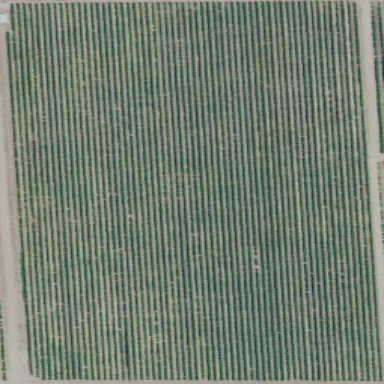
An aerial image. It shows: Vineyard growing grapes.